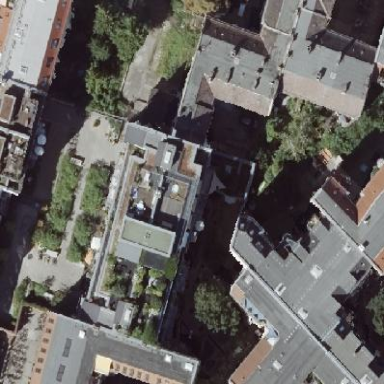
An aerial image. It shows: Commercial building.